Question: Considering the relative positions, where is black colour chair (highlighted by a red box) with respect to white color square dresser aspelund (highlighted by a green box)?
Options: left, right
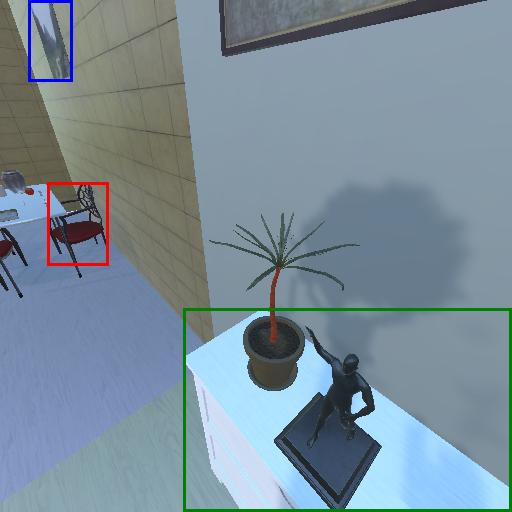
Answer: left